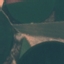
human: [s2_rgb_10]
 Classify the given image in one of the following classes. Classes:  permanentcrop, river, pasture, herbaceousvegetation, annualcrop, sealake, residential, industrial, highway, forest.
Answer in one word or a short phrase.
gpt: AnnualCrop